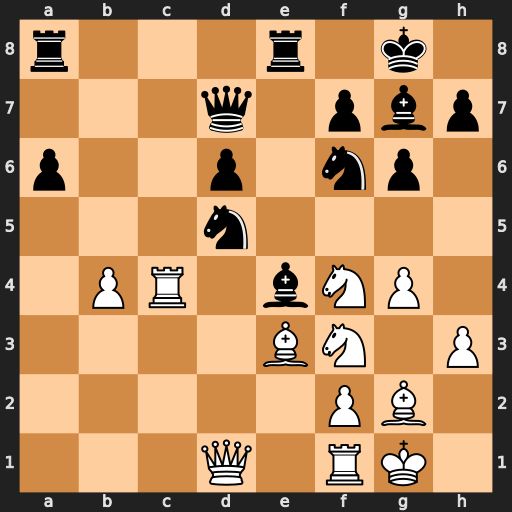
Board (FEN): r3r1k1/3q1pbp/p2p1np1/3n4/1PR1bNP1/4BN1P/5PB1/3Q1RK1
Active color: w
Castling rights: -
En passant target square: -
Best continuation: Rxe4 Rxe4 Nxd5 Nxd5 Qxd5